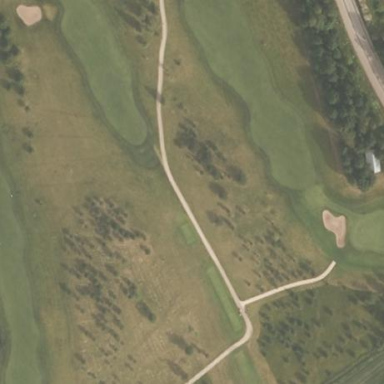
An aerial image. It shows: Rough area in golf course.